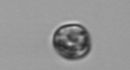
Label: Dinophyceae